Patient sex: M
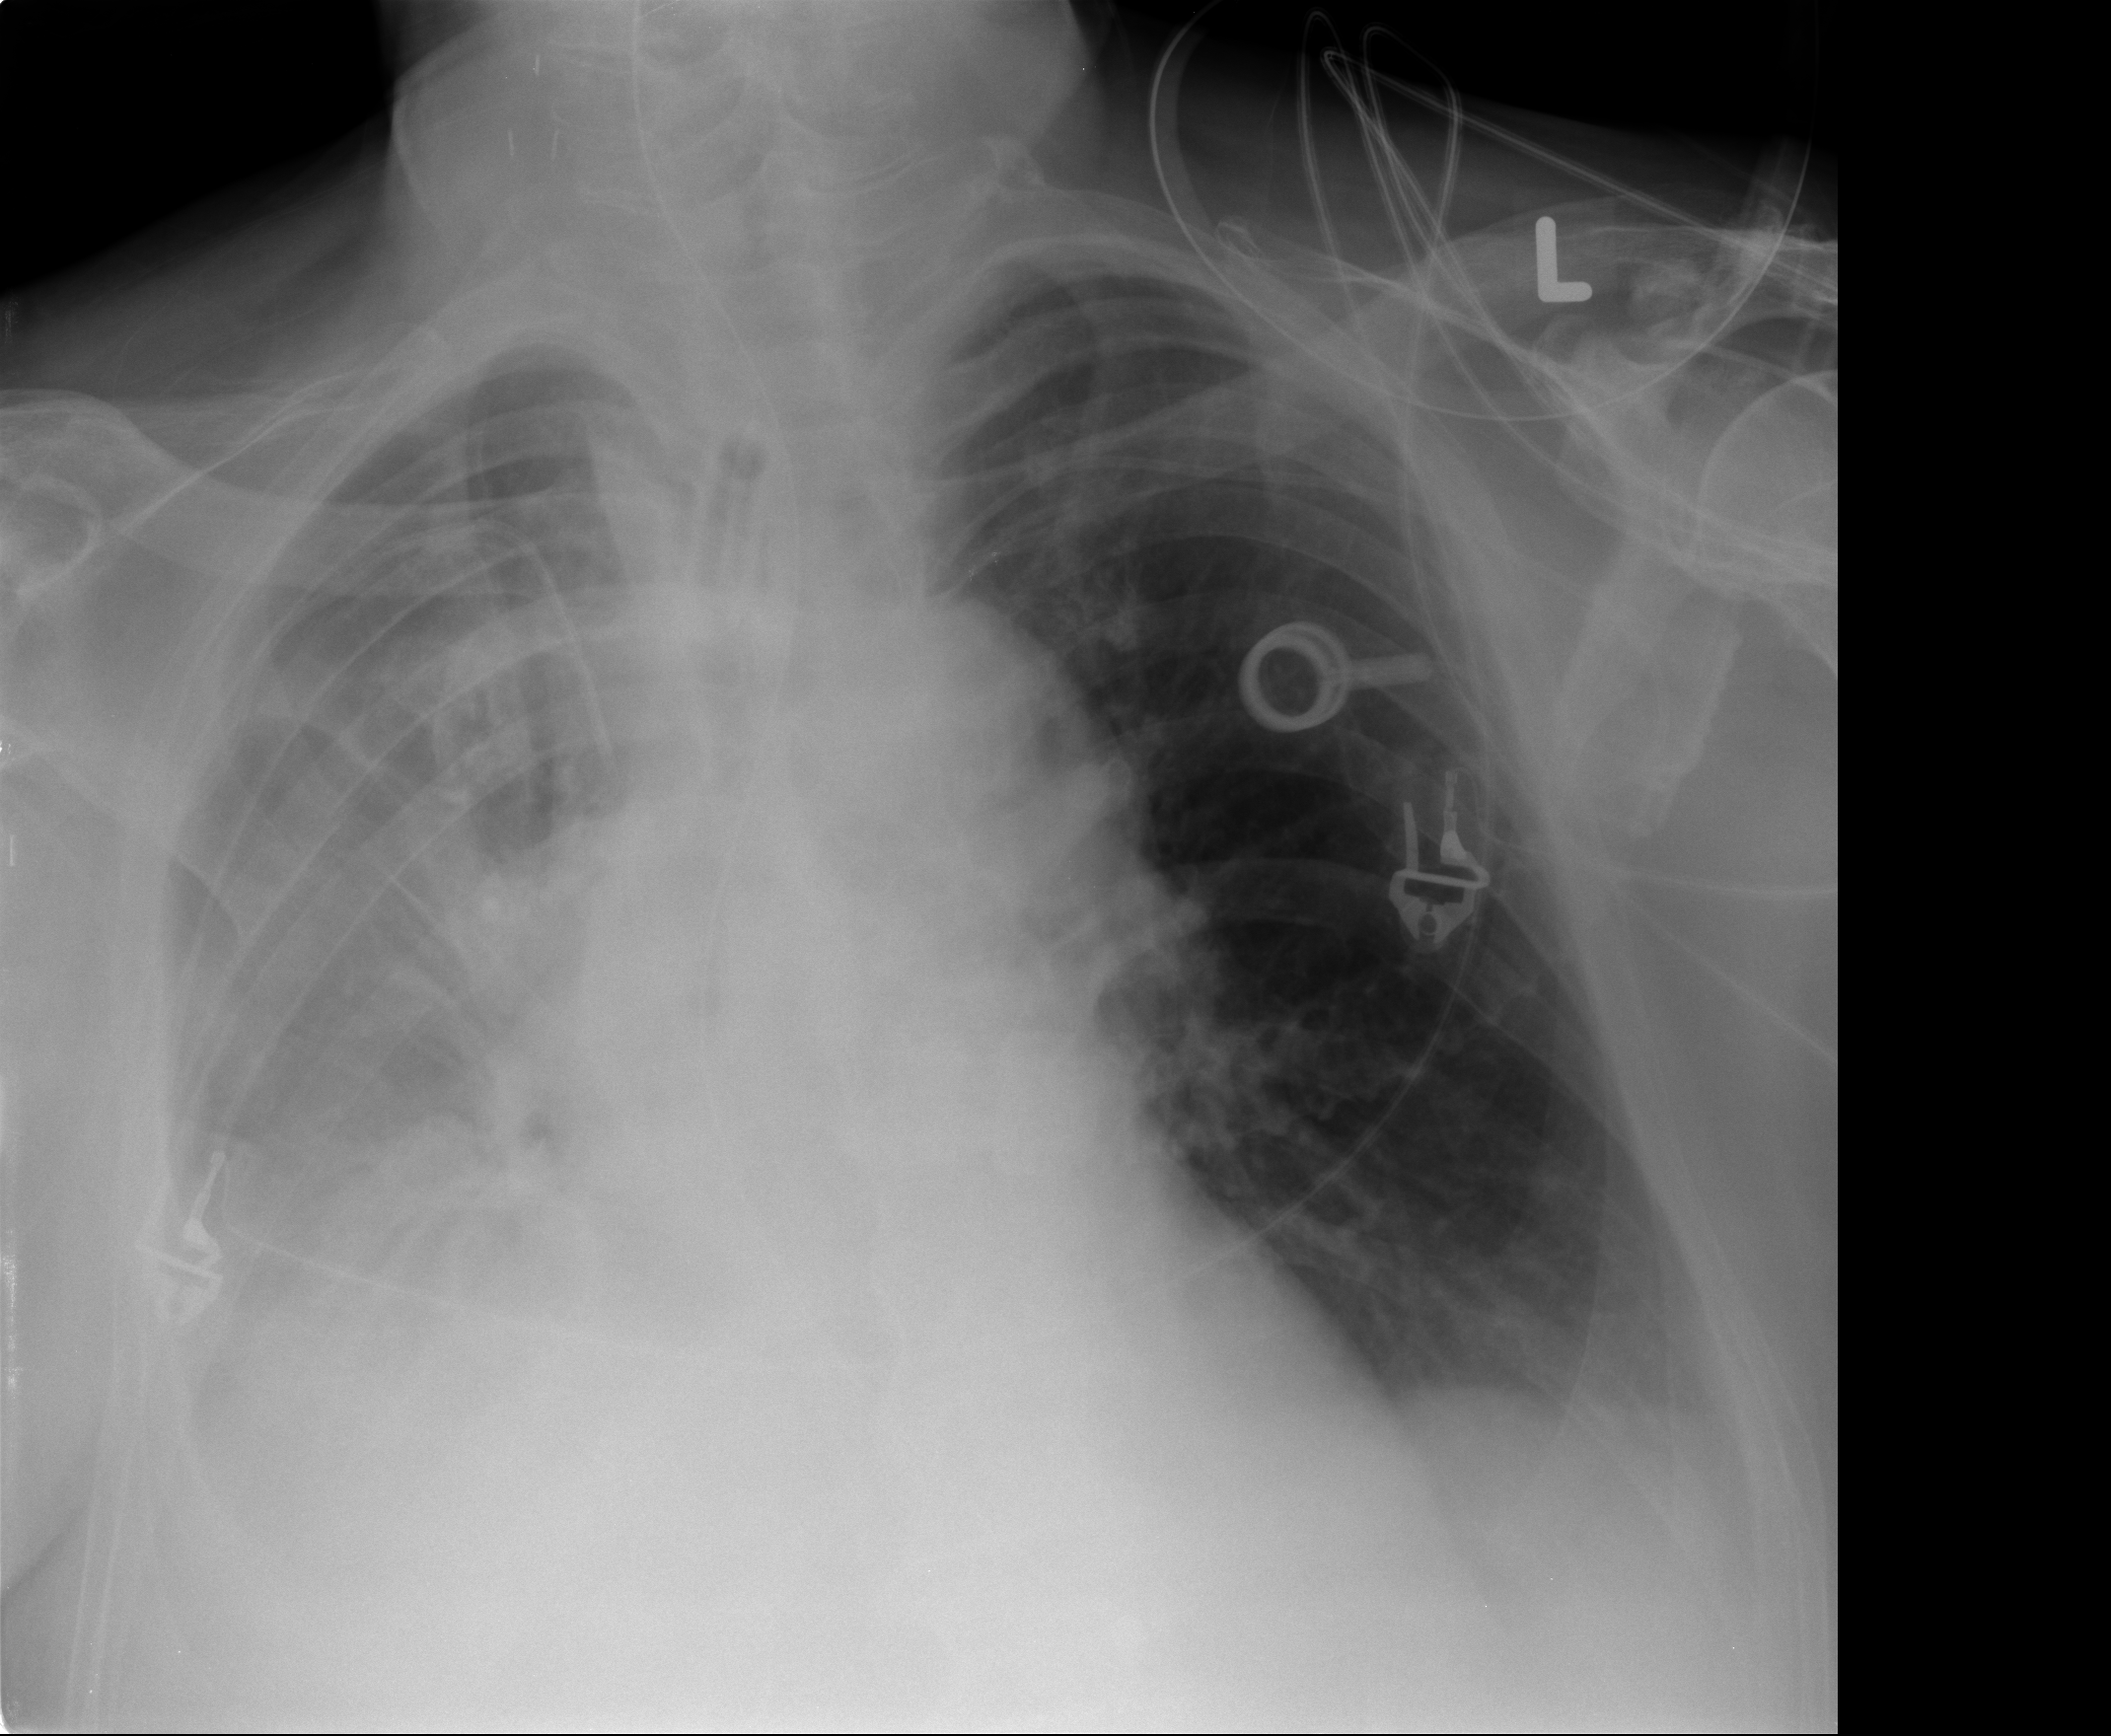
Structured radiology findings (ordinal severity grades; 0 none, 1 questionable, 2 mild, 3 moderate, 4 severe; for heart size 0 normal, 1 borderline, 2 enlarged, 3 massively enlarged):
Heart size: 1
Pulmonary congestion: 2
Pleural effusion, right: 3
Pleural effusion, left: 2
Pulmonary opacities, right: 4
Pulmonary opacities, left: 0
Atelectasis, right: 4
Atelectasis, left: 2